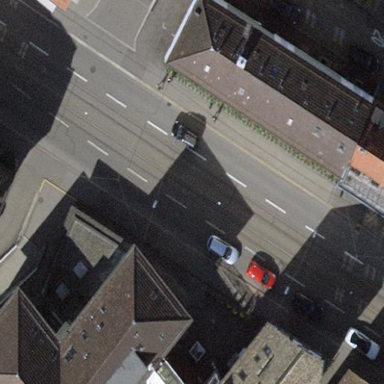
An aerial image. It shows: Building with hipped roof shape.